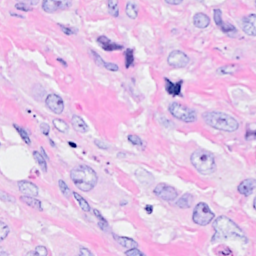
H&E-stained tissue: Breast